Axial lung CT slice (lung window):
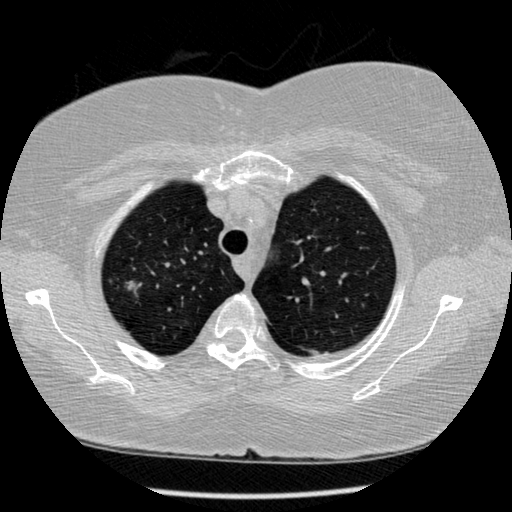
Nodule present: yes
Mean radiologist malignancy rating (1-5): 4.5